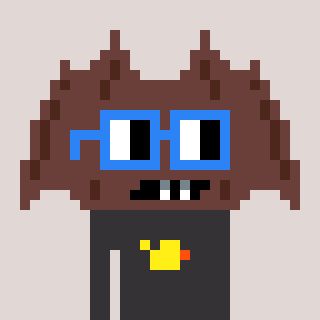
a pixel art character with square blue glasses, a bat-shaped head and a grayscale-colored body on a warm background